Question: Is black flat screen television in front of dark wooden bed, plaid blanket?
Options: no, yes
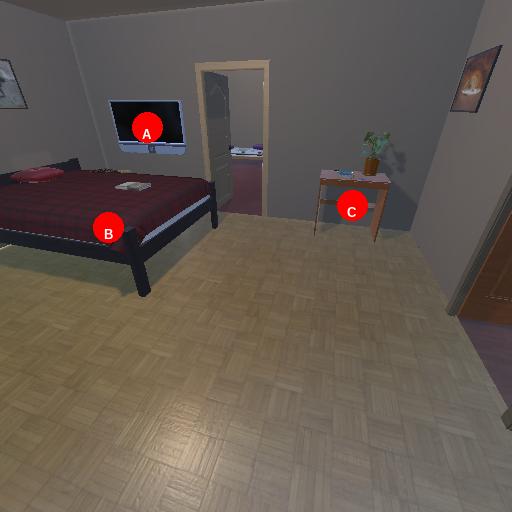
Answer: no